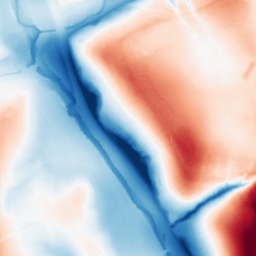
Category: classical
Decomposition family: gaussian_anisotropic
Decomposition parameters: sigma_x: 50
sigma_y: 10
Upsampling method: cubic_mitchell
Upsampling parameters: scale: 8
Upsampling scale: 8